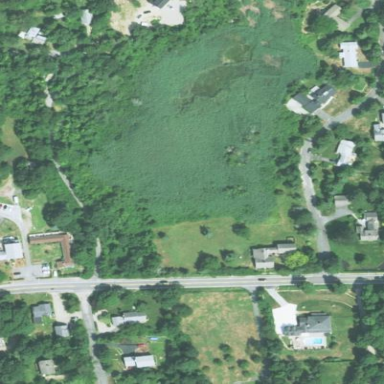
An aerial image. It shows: Beautiful wet meadow natural wetland.